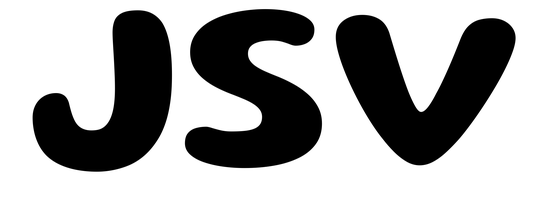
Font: Gluten_SemiBold